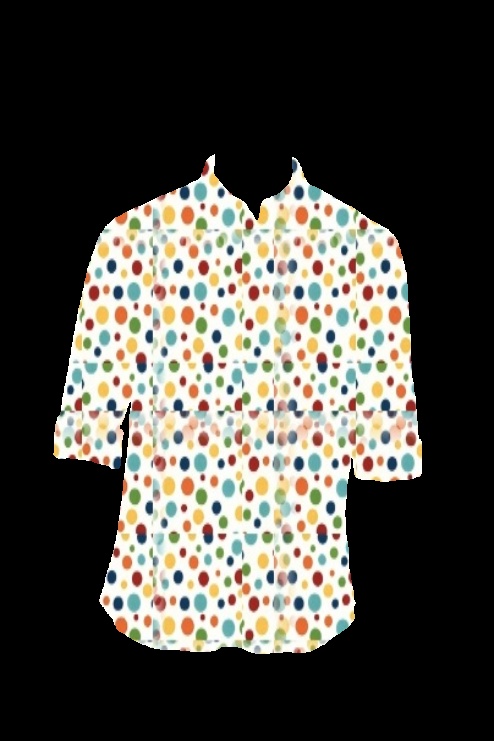
multi dot tee